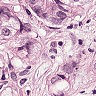
Metastatic tissue present: yes